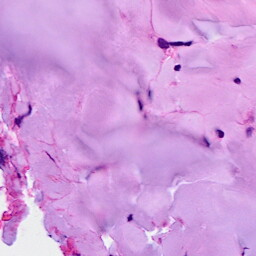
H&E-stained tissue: Breast